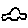
Label: car